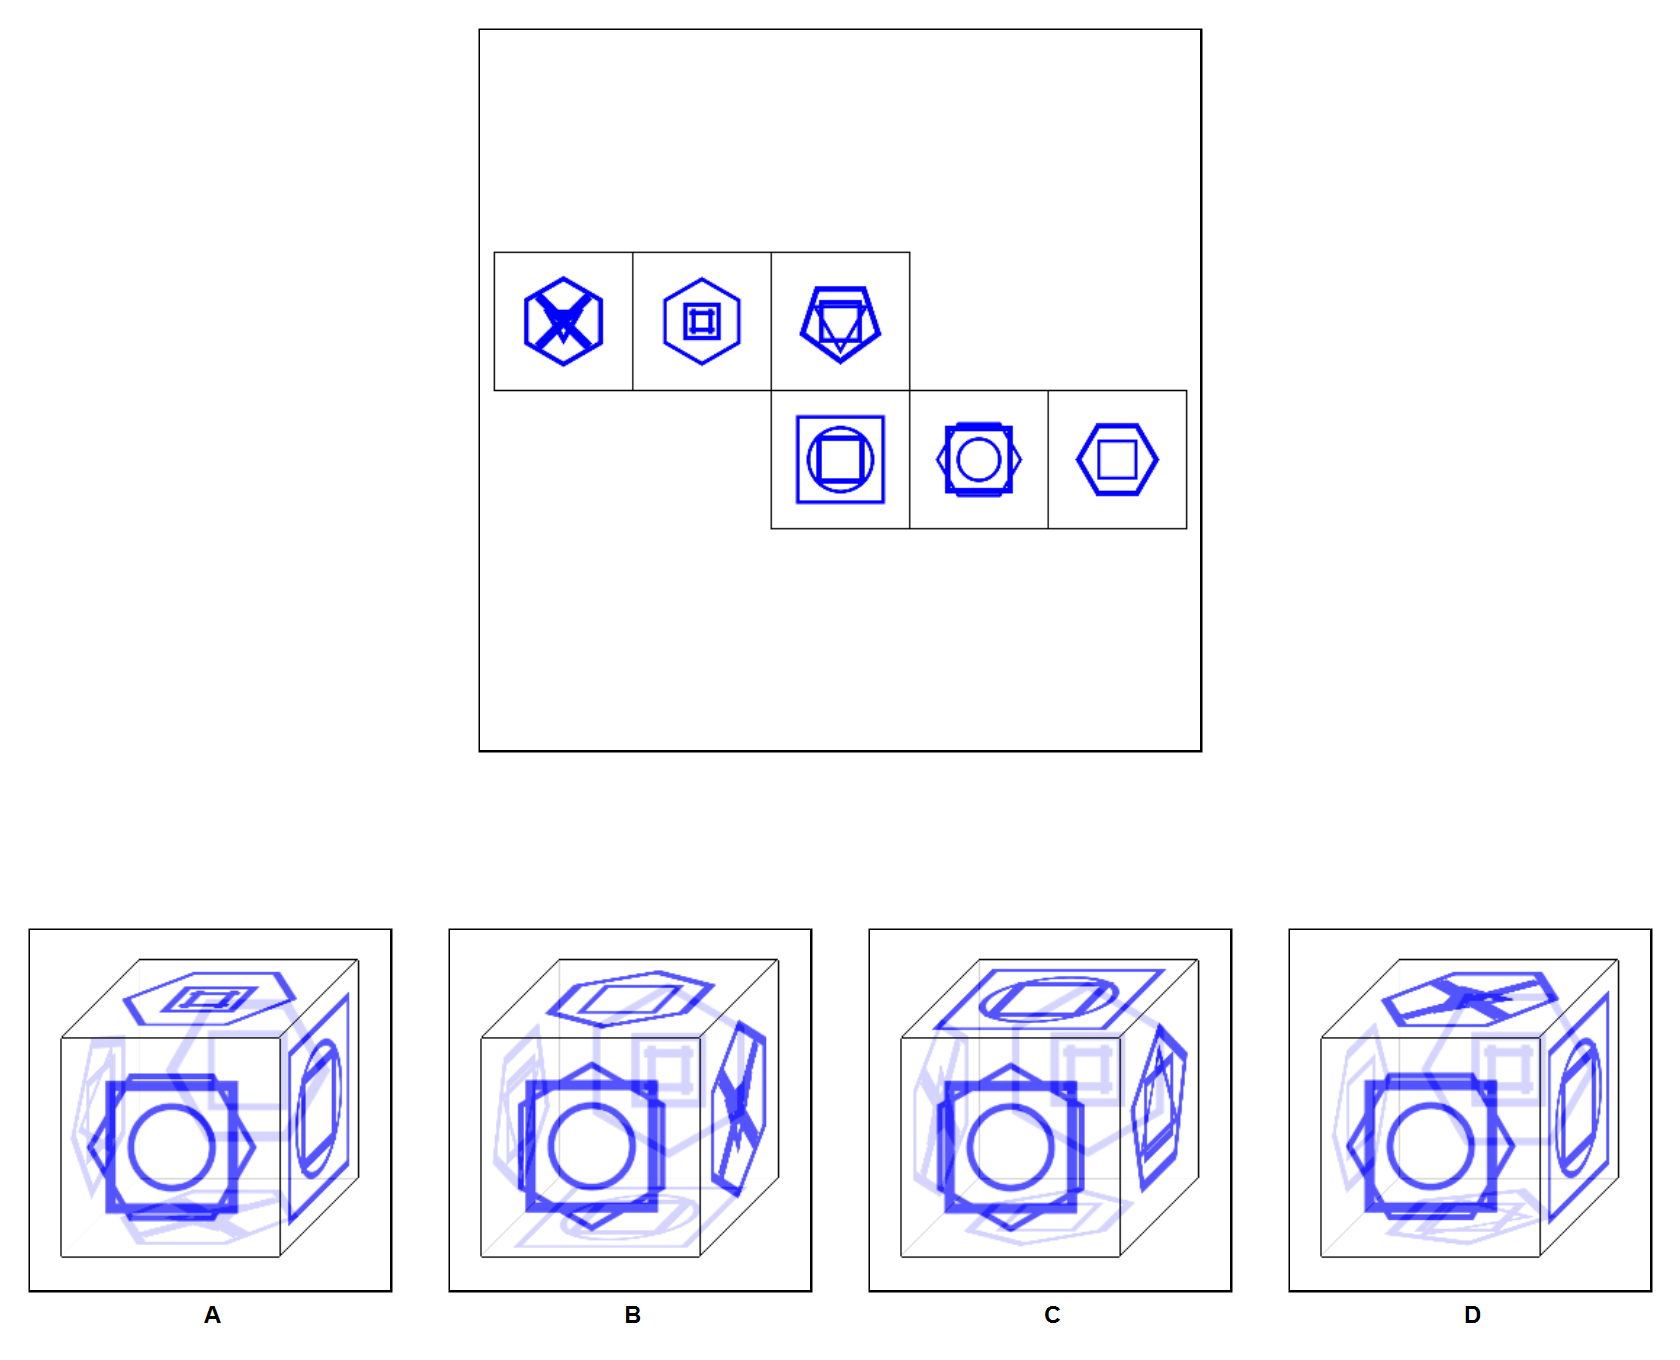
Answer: A